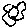
Label: flower